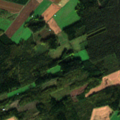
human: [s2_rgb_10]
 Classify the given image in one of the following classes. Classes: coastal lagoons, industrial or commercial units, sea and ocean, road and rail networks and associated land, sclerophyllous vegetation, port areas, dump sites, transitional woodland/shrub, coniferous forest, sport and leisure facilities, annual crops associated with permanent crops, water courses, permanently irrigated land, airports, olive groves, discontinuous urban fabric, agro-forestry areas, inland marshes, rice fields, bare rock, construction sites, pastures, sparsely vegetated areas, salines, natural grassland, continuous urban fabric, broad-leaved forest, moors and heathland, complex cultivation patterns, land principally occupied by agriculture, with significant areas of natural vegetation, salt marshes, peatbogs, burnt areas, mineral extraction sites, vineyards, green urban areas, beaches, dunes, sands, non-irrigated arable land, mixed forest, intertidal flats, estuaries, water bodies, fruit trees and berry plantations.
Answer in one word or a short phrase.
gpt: non-irrigated arable land, land principally occupied by agriculture, with significant areas of natural vegetation, coniferous forest, mixed forest